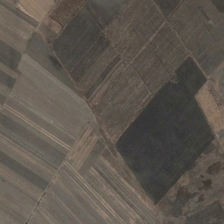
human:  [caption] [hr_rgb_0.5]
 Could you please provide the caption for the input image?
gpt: the little farm consists of grass and crops .

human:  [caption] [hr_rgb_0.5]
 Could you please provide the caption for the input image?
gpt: many pieces of farmlands are together .

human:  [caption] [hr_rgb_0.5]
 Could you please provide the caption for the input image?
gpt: many pieces of farmlands are together .

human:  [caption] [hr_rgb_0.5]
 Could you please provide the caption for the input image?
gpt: a few crooked paths pass through the farm .

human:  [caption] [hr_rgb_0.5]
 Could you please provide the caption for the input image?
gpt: the little farm consists of grass and crops .